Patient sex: F
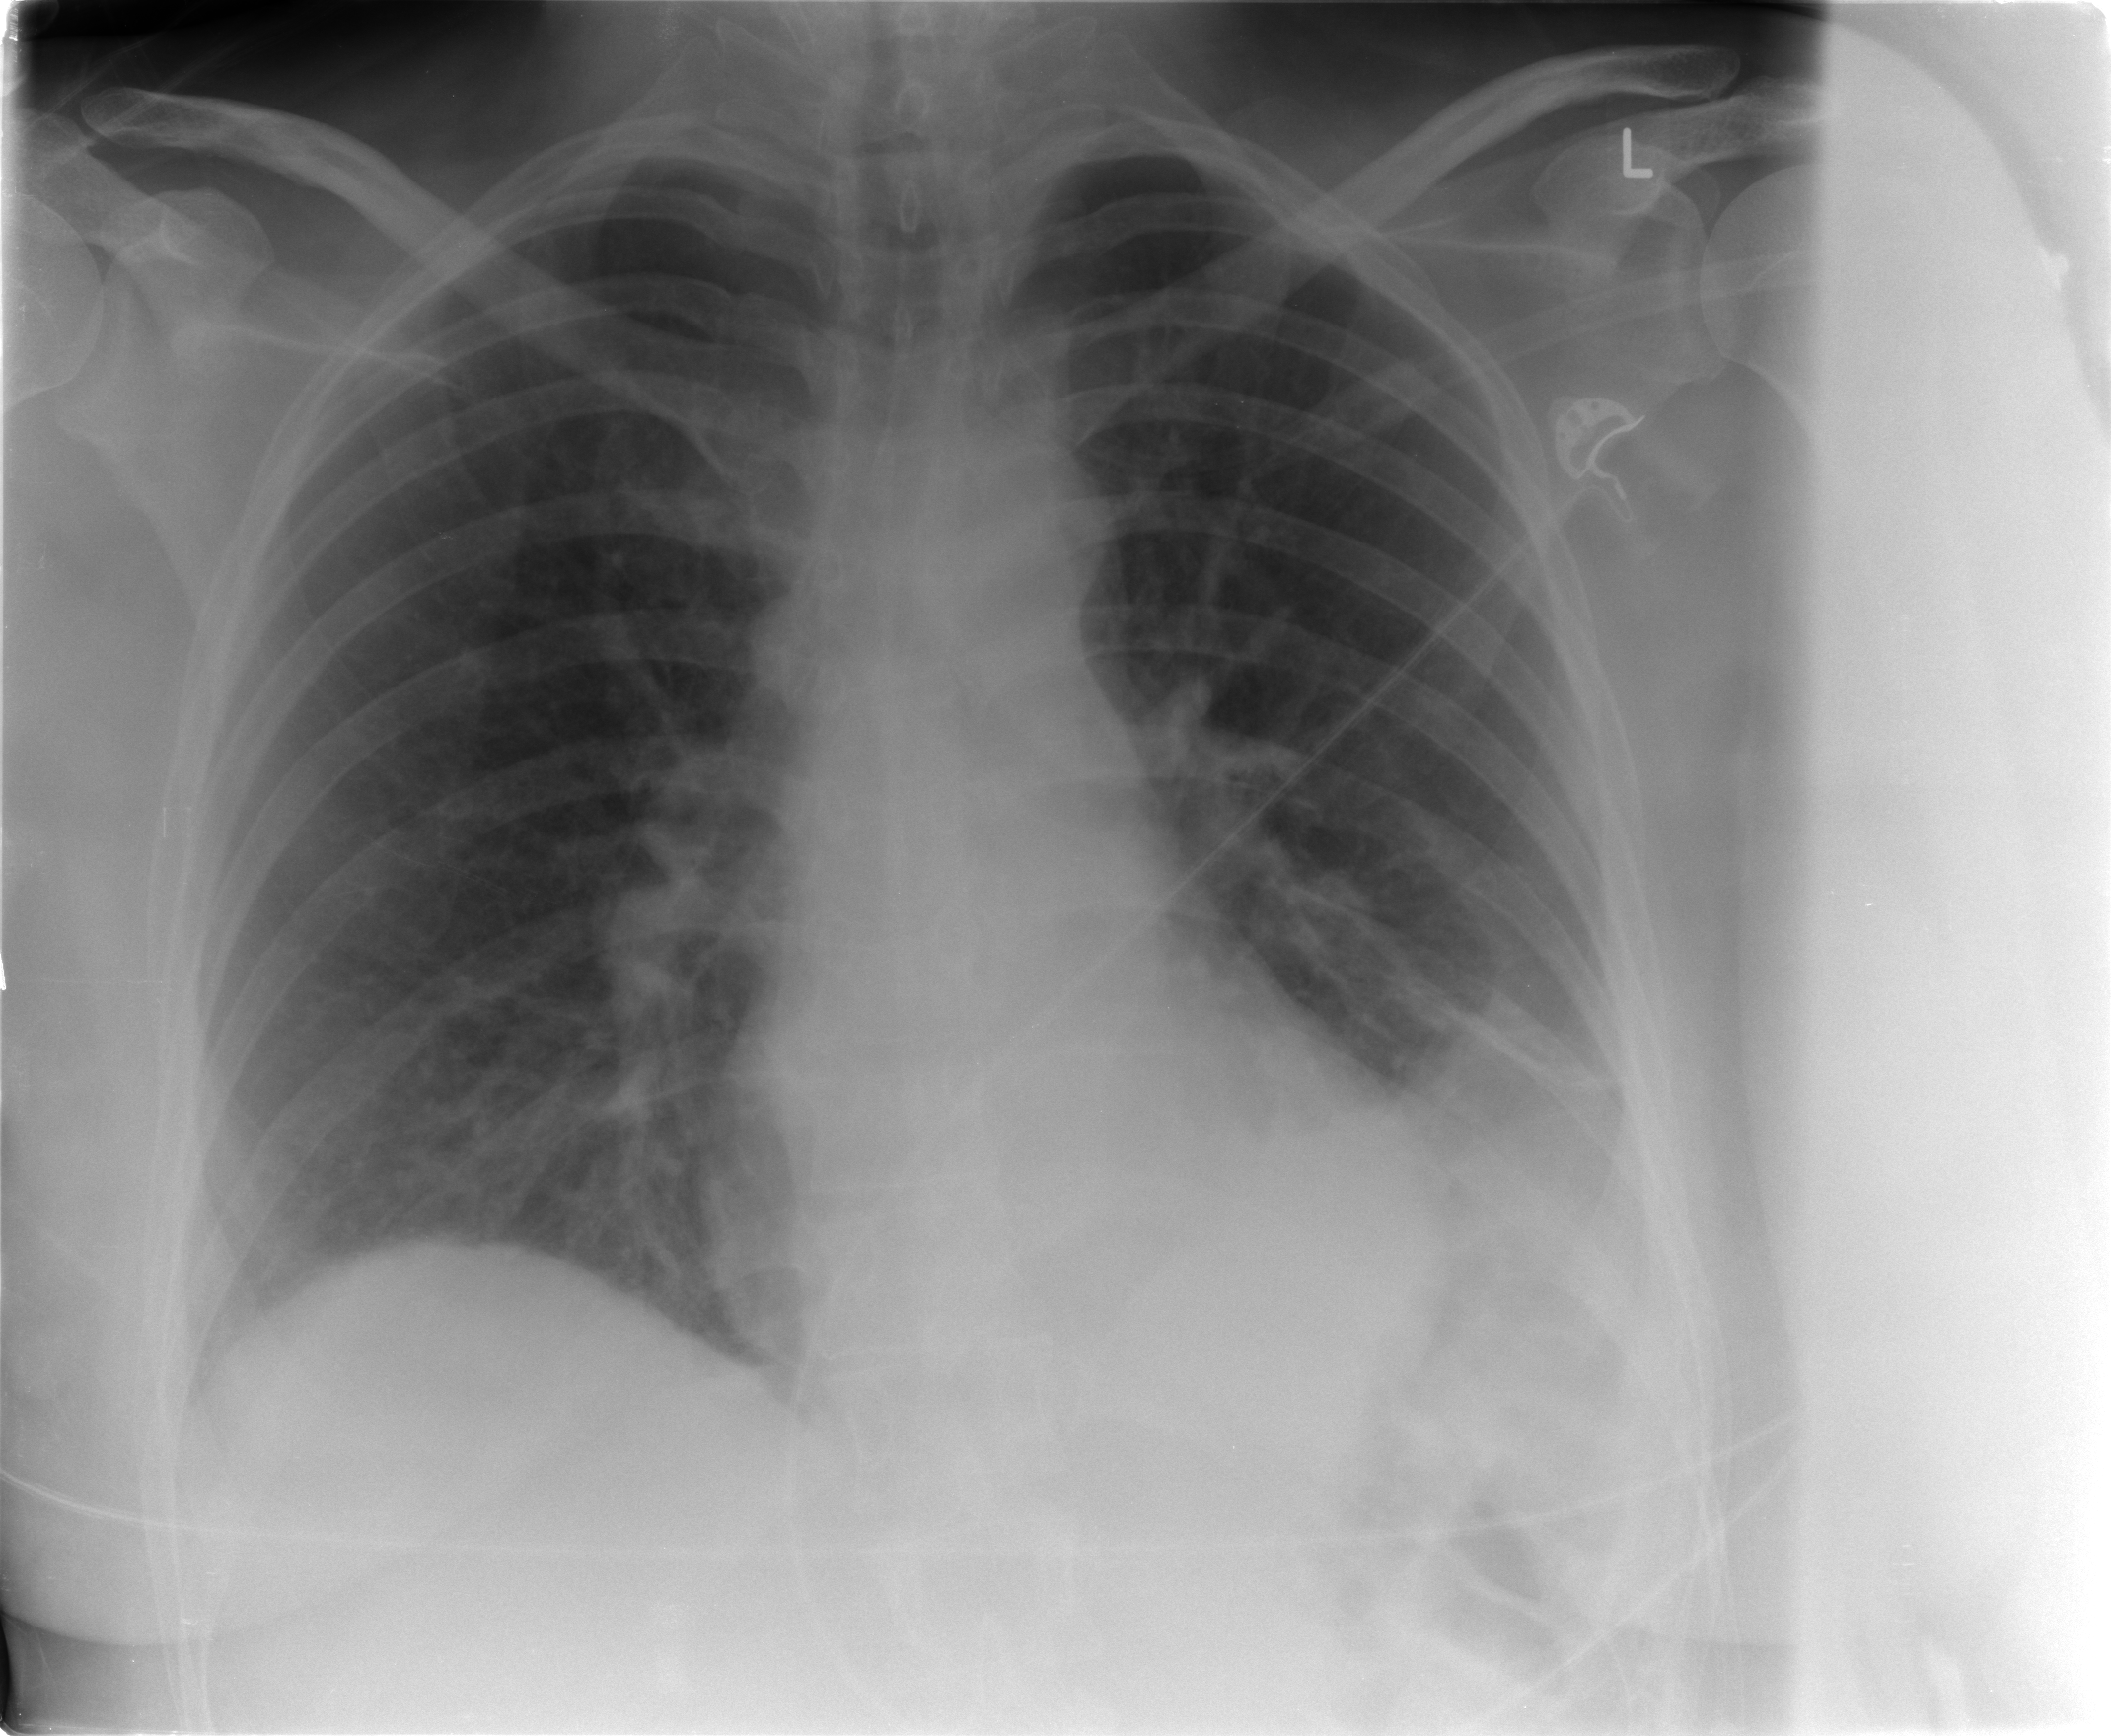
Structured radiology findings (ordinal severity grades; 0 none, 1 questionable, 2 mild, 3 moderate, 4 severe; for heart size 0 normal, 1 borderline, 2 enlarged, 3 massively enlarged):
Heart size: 0
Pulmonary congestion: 1
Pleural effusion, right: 0
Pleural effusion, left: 2
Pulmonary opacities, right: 0
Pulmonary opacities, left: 0
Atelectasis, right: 0
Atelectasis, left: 2